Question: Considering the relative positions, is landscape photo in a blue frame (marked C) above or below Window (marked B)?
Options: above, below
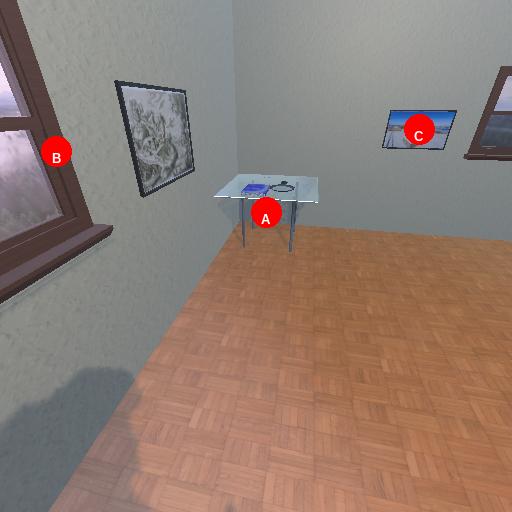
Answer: above